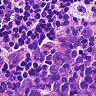
Metastatic tissue present: no